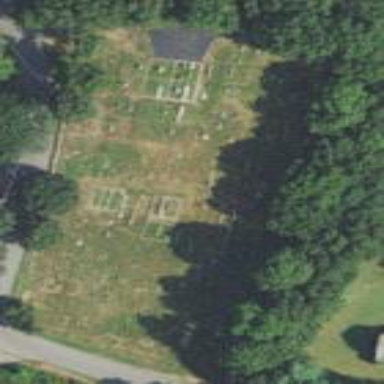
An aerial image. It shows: Cemetery with historical significance.